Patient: sex M, age 57
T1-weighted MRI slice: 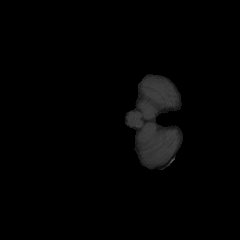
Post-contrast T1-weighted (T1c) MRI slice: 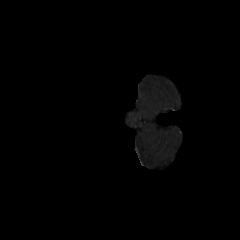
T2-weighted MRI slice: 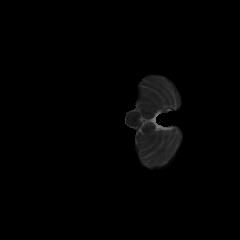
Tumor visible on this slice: no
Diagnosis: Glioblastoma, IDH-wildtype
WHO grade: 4